Interaction volume radius: 5 \u00c5
Interaction volume height: 15 \u00c5
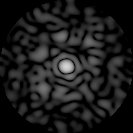
Disorder parameter: 0.8542